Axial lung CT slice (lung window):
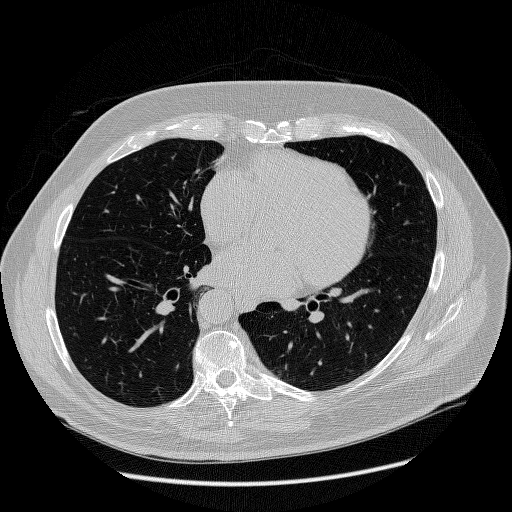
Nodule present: no